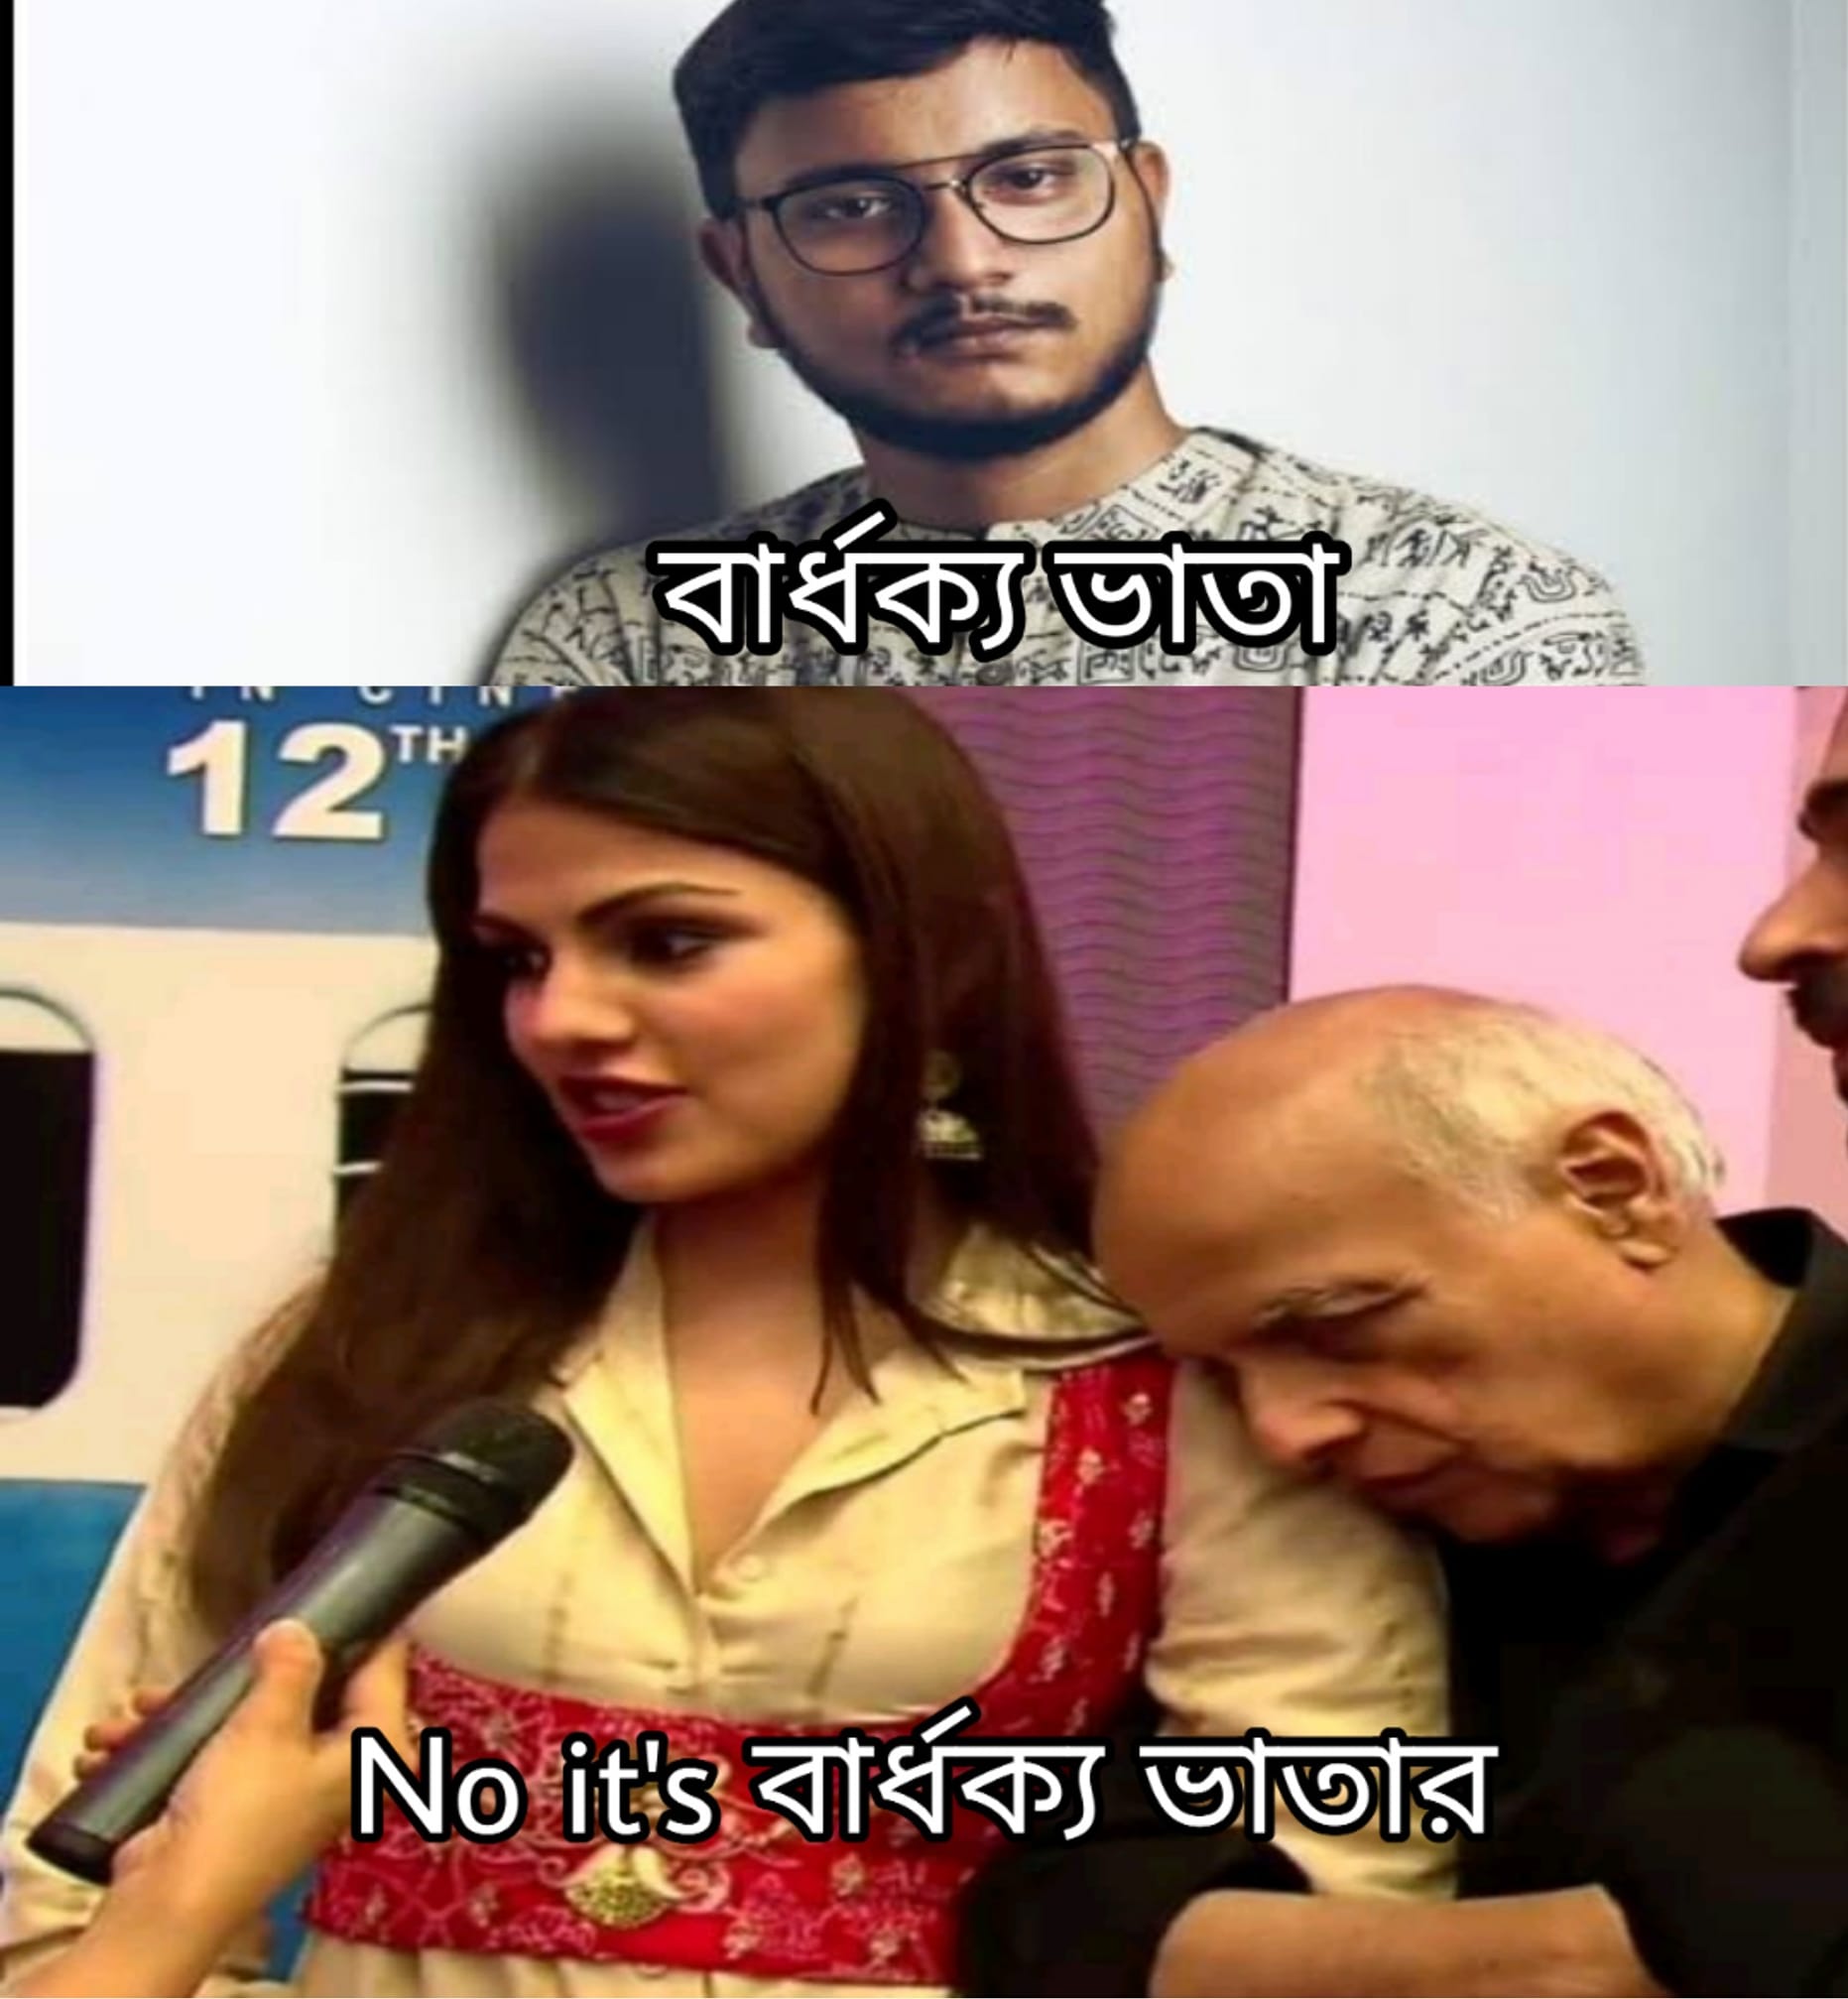
Caption:   বার্ধক্য ভাতা   No its   বার্ধক্য ভাতার
Label: hate